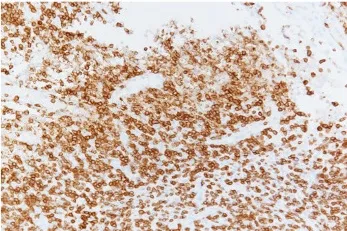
Photomicrography of the nodal biopsy. (C) Immunohistochemically, large immunoblastic lymphocytes were positive for CD20 (x400).
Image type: pathology (immunostaining)